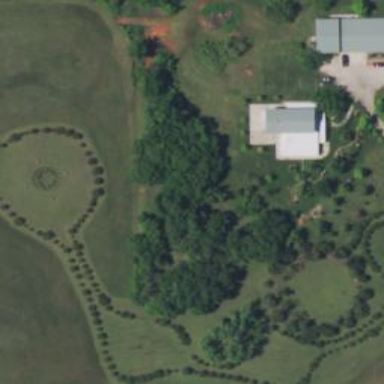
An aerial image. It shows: Residential garden designed in arboretum style.